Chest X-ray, PA view. Patient: 54 years old, sex F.
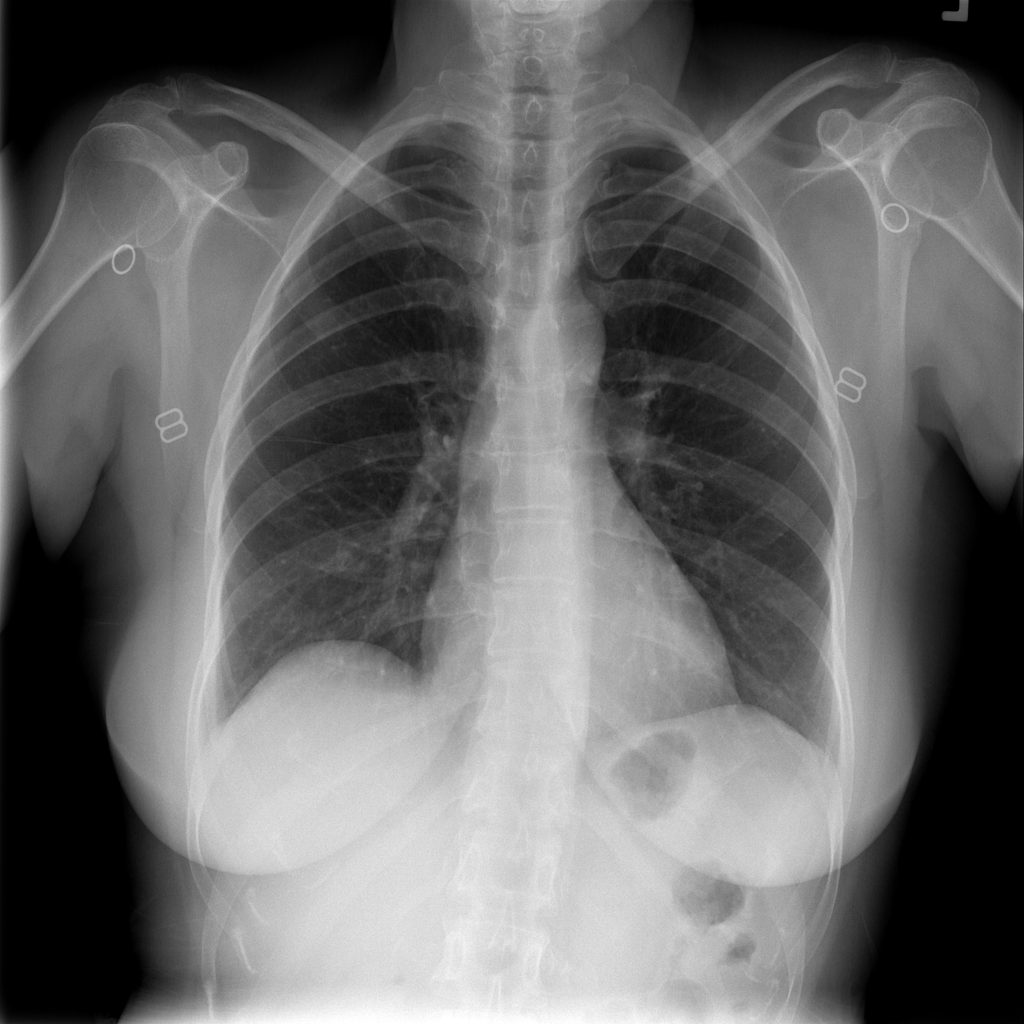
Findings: No Finding